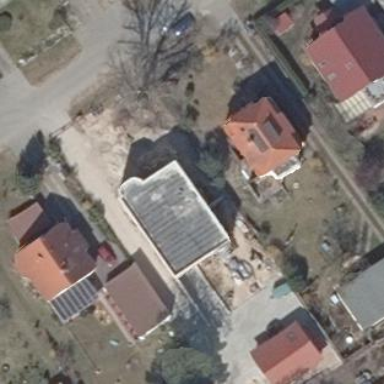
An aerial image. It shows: Apartment building with quadruple saltbox roof shape.